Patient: sex F, age 60
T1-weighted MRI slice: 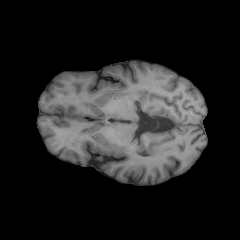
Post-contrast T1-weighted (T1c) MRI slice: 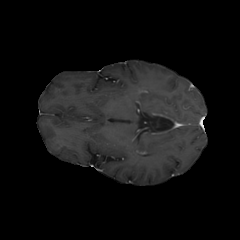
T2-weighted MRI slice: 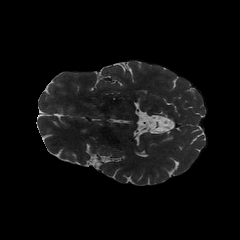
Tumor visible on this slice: no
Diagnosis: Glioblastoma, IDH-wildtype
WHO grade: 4